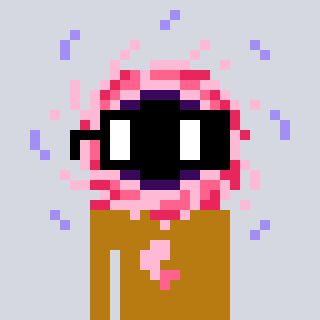
a pixel art character with square black glasses, a blackhole-shaped head and a gold-colored body on a cool background